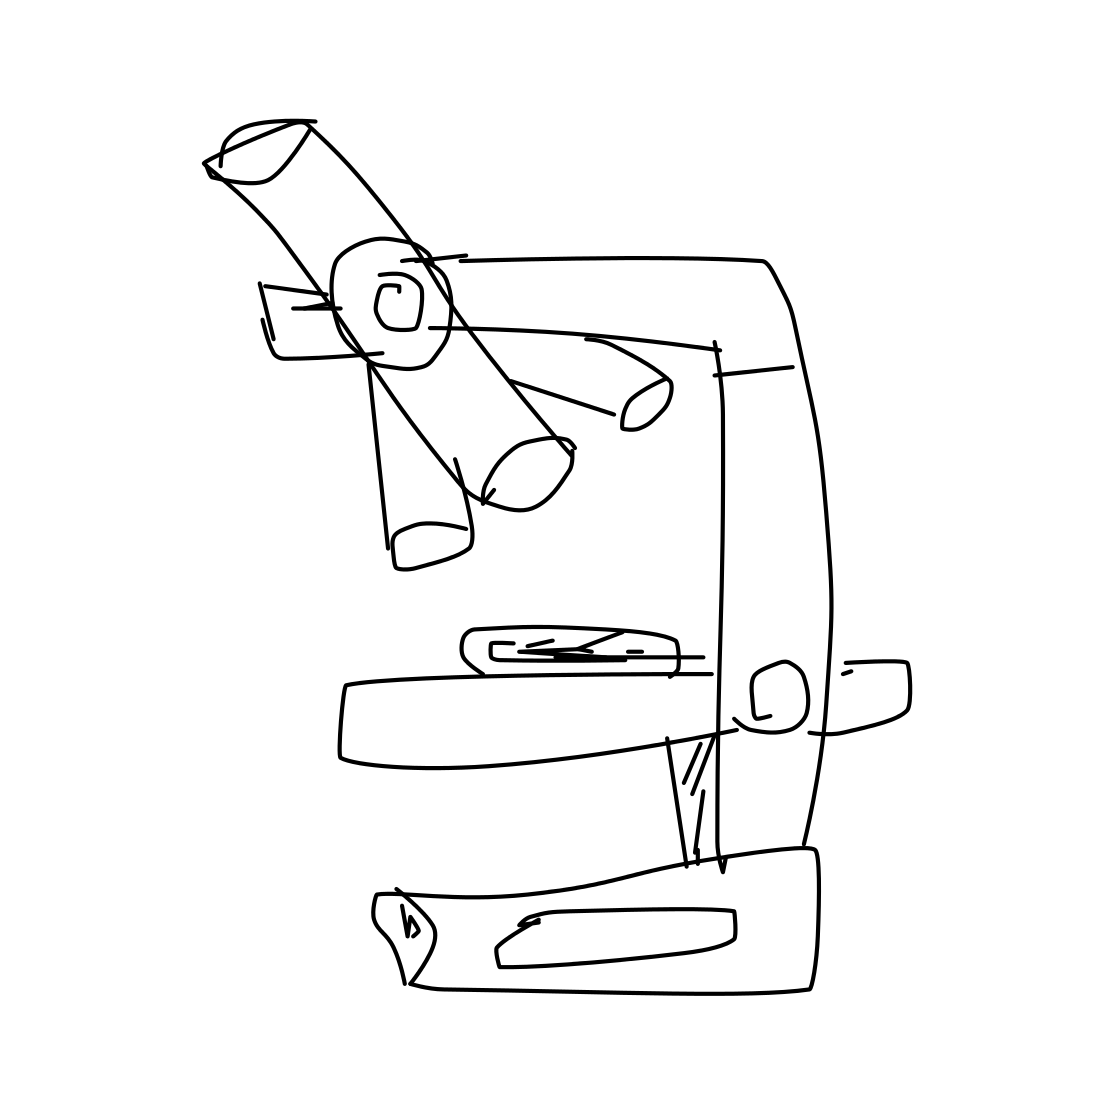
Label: microscope